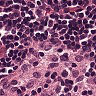
Metastatic tissue present: no